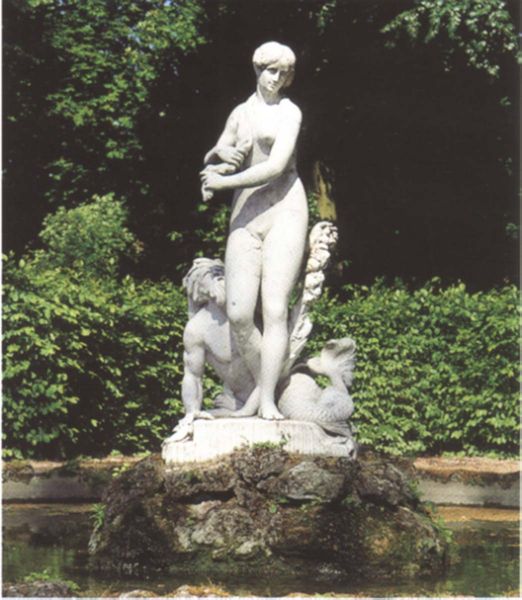
Titel: Schlossgarten Schwetzingen
Künstler: Johann Ludwig Petri
Standort: Schwetzingen, Schloss (EU - D - BW)
Schlagwörter: mann, nackt, wasser, grün, teich, frau, marmor, park, tuch, stein, natur, figur, haare, brunnen, bassin, garten, skulptur, statue, schwanz, hecke, weib, zopf, frühling, antike, becken, nixe, rom, fisch, faun, nymphe, mittelalter, grichenland, fischschwanz, freu, meermann, brunnen becken, maoos